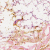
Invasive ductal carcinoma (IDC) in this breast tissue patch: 0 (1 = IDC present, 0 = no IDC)